Question:
How does one create the triangle thing for a container that points to something? Is it photoshop?
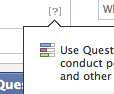
Answer: It can <URL>, but an image would be the more sane option.
HTML:
'''
<div id="bubble">
Yes we can
<div id="arrow"></div>
<div id="arrow-border"></div>
</div>
'''
CSS:
'''
#bubble {
border:2px solid #036;
font-size:20px;
padding:10px;
-moz-border-radius:10px;
-webkit-border-radius:10px;
width:100px;
position:relative;
}
#arrow {
border-color: #036 transparent transparent transparent;
border-style:solid;
border-width:20px;
height:0px;
width:0px;
position:absolute;
bottom:-40px;
left:20px;
}
#arrow-border {
border-color: #fff transparent transparent transparent;
border-style:solid;
border-width:20px;
height:0px;
width:0px;
position:absolute;
bottom:-37px;
left:20px;
}
'''